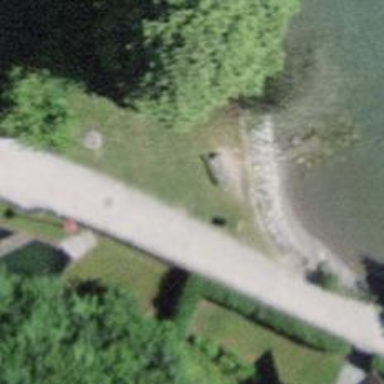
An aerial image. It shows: Bench for seating.